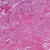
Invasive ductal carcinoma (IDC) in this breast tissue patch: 0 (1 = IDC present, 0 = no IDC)